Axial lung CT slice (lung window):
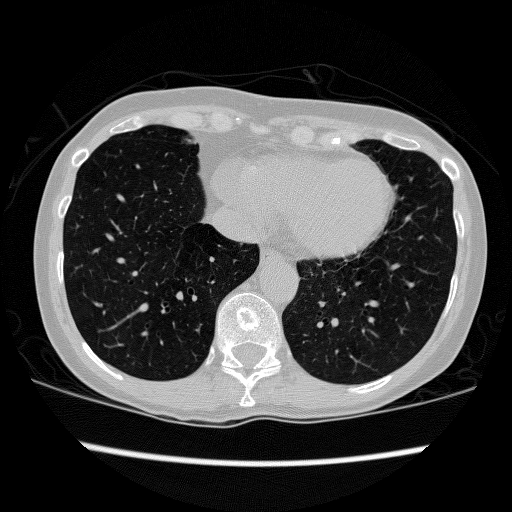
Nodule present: no